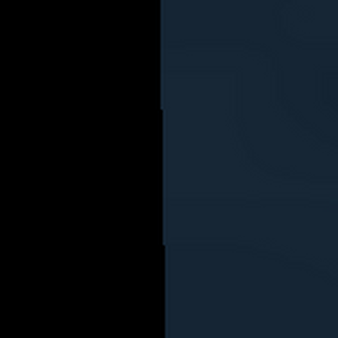
Label: other